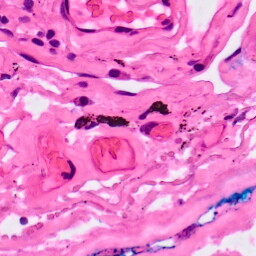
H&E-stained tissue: Lung